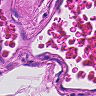
Metastatic tissue present: no